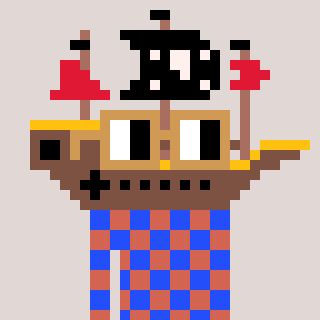
a pixel art character with square brown glasses, a pirateship-shaped head and a peachy-colored body on a warm background